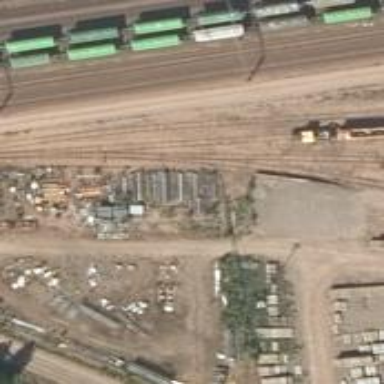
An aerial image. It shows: Railway yard used for servicing trains.